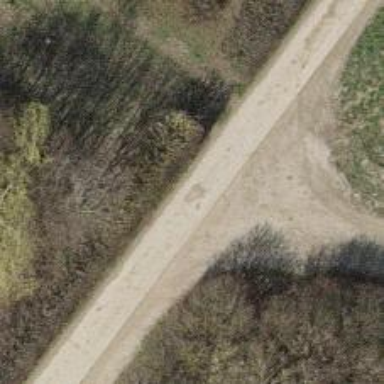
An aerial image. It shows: Well-maintained track road of grade 1.